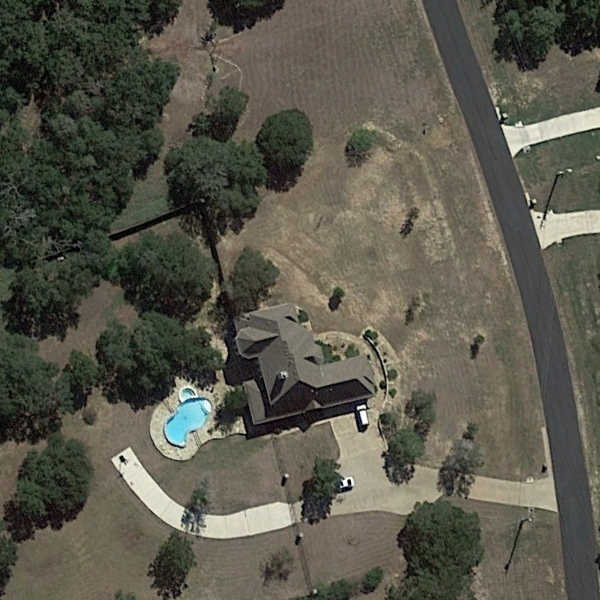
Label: SparseResidential